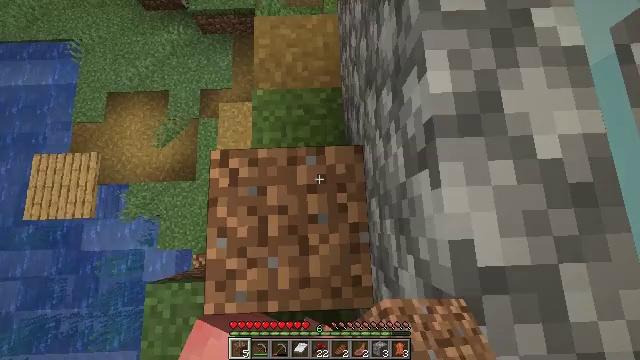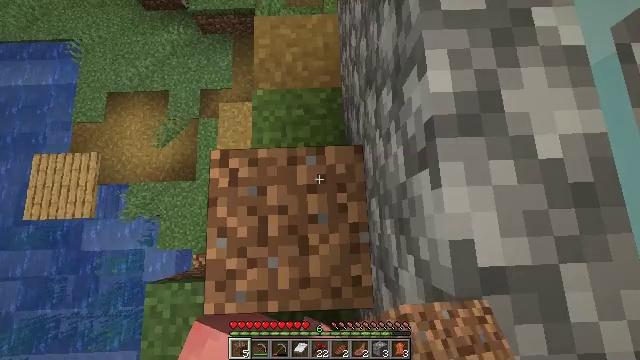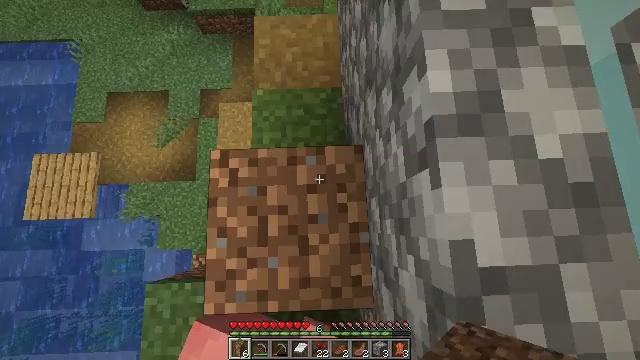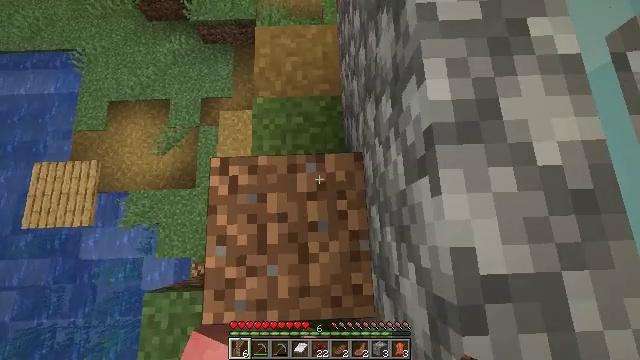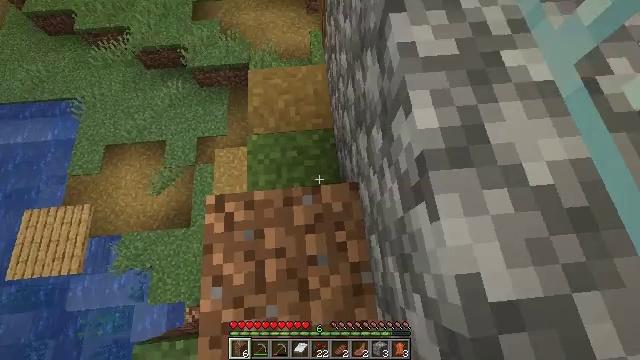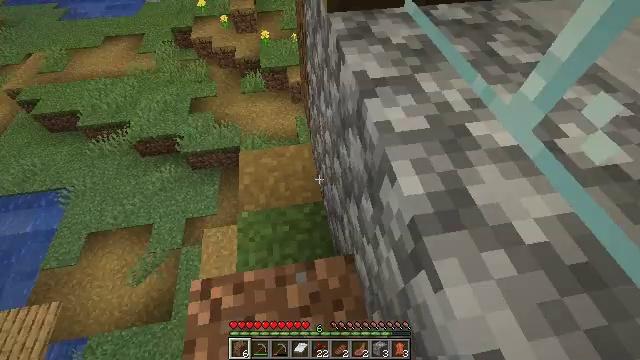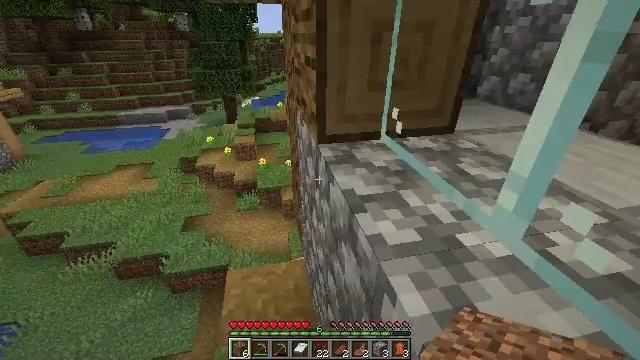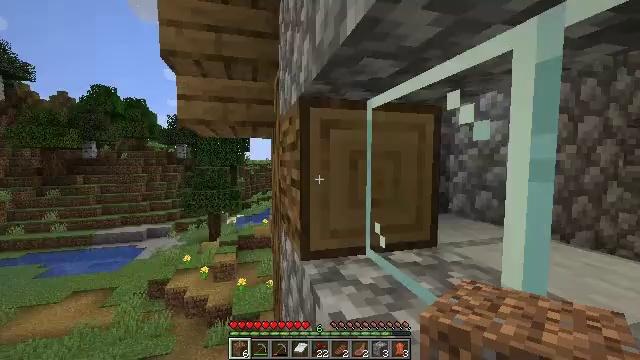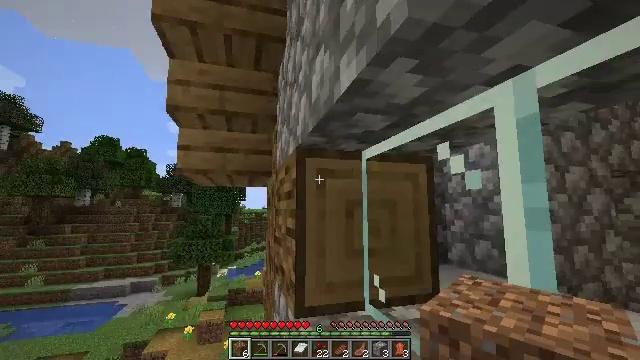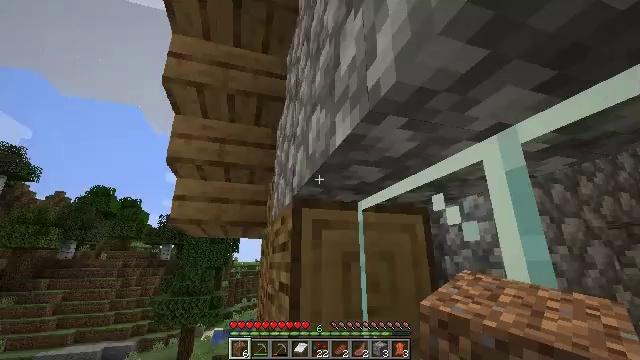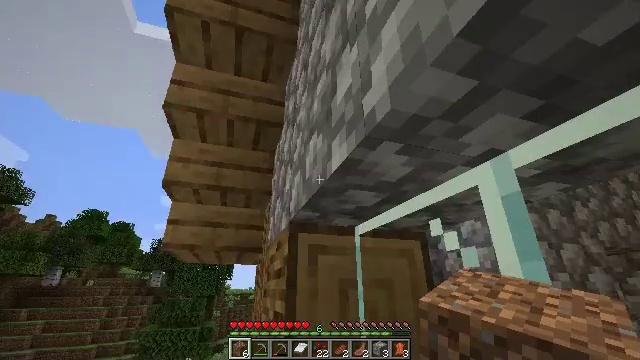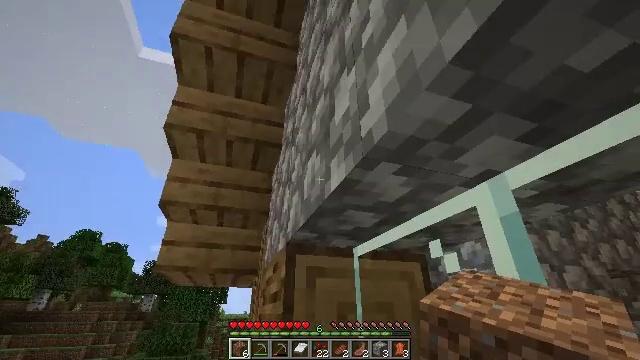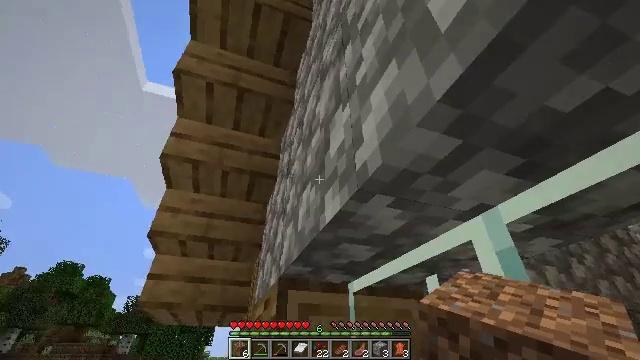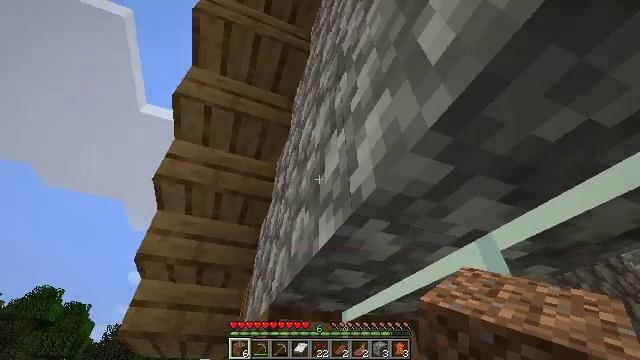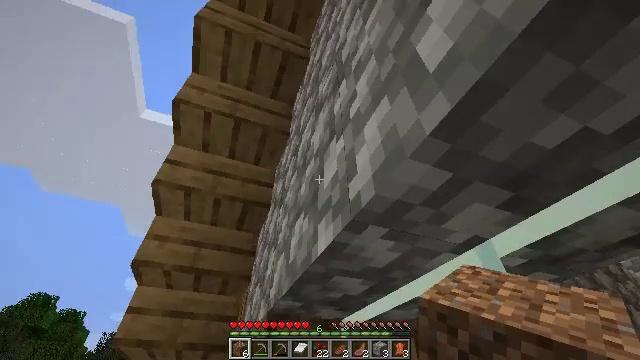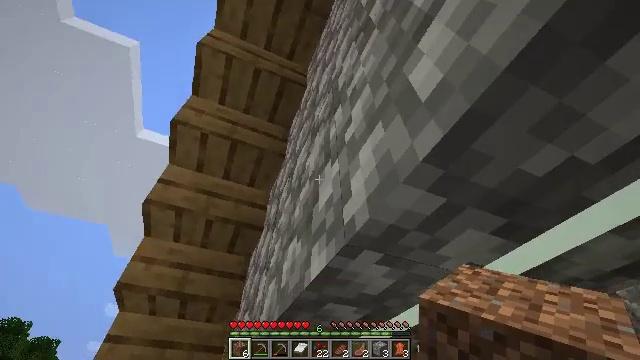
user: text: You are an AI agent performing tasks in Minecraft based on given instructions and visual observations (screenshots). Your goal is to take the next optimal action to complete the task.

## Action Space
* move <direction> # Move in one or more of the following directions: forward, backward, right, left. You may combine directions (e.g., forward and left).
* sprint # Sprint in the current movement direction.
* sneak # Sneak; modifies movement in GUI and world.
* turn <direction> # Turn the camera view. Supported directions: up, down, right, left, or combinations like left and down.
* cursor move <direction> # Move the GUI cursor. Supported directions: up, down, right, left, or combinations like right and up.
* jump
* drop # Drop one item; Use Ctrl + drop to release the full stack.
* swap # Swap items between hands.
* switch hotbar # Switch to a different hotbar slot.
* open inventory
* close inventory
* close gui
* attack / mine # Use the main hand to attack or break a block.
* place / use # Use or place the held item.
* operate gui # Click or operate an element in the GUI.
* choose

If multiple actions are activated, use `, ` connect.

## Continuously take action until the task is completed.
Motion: motion action
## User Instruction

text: Retrieve the glass pane from a window.
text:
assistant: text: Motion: no_op
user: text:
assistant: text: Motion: no_op
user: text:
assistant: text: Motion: turn up
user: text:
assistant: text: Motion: turn right and up
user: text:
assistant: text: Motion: turn right and up
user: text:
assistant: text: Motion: turn right and up
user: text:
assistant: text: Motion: turn right and up
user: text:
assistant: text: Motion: turn up
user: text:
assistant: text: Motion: turn up
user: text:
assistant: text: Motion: turn up
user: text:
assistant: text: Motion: turn up
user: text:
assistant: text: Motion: turn right and up
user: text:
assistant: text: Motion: turn right and up
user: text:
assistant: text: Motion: turn up
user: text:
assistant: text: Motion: turn right and up
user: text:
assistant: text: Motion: no_op
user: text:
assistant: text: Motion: turn right and up
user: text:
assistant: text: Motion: turn right
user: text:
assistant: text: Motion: turn right and down
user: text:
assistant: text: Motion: turn right and down
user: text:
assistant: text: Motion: turn right and down
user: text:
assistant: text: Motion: turn right and down
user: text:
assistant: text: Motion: turn right and down
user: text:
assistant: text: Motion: turn right and down
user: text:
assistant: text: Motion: turn down
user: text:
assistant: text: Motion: turn down
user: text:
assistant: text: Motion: turn down
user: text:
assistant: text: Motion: turn down
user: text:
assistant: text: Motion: turn down
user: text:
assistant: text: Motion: no_op